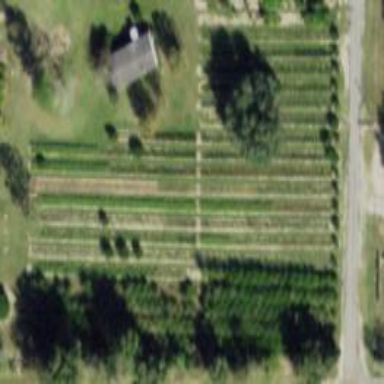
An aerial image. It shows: Plant nursery with trees.